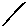
Label: line